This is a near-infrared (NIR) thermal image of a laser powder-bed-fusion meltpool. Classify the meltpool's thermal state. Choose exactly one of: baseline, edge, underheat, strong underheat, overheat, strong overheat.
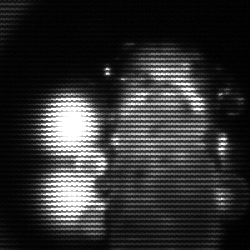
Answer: strong underheat